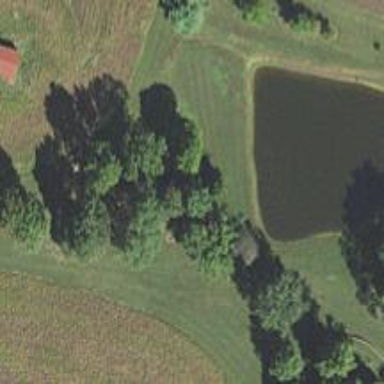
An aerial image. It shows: Pond surrounded by natural water.